Question: I'm trying to create behavior similar to iPhone keyboard (see included image). As in, when user starts and moves touch, she sees a zoomed version of the element that is touched, and selection would happen when on touch up. I'm using Zepto.
I can get the touch coordinates correctly, but have trouble finding the object that's under the finger. I'm using below code to check which element is returned as target of the event.
'''
$("#myList li").live('touchmove', function(event) {
console.log(event.touches[0].target.innerHTML);
});
'''
This returns always the event that was on starttouch.
On <URL> the touch should have
event.touches
event.changedTouches
event.targetTouches
I've tried checking the first element on each of the objects, but they all seem to contain just the starttouch-element as target. Is there something I'm missing here?
I get the coordinates for the touch correctly from
'''
var positionTop = event.touches[0].pageY;
var positionLeft = event.touches[0].pageX;
'''
If all else fails, I started to think maybe there's a way to find the DOM-element under the touch with the coordinates.
Any ideas are appreciated.

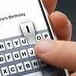
Answer: The object that is under the touch event is given by 'event.target'. Also, you should bind to 'touchstart' and 'touchend' events. See this example I made:
<URL>
Source code:
'''
<html>
<head>
<script src="http://ajax.googleapis.com/ajax/libs/jquery/1.6.1/jquery.min.js"></script>
<style>
body{
font-family:arial;
-webkit-user-select: none;
-khtml-user-select: none;
-moz-user-select: none;
-o-user-select: none;
user-select: none;
}
.entry{
border:1px solid green;
color:darkGreen;
margin:25px;
font-size:25px;
font-family:verdana, arial,"sans serif";
padding:10px;
width:500px;
word-wrap:break-word;
}
.wrapper{
height:200px;
position:relative;
margin:25px;
}
.keyboard{
position:absolute;
bottom:0;
}
.key{
border:1px solid darkGray;
display:inline-block;
text-align:center;
cursor:pointer;
margin-top:1px;
border-radius: 4px;
font-family:arial,"sans serif";
width:30px;
height:30px;
line-height:30px;
}
.shift{
width:60px;
margin-left:35px;
}
.spacebar{
width:126px;
}
.backspace{
width:60px;
}
.keypress{
border:1px solid blue;
}
#floatKey{
border-bottom-left-radius:10px;
border-bottom-right-radius:10px;
border-bottom:0px;
border-color:blue;
font-weight:bold;
font-size:24px;
cursor:pointer;
width:40px;
height:40px;
line-height:40px;
background-color:white;
-moz-box-shadow: -5px 0px 5px #ccc;
-webkit-box-shadow: -5px 0px 5px #ccc;
box-shadow: -5px 0px 5px #ccc;
}
.touchStart{
border-color:blue;
border-top:0px;
border-top-left-radius:0px;
border-top-right-radius:0px;
-moz-box-shadow: -5px 5px 5px #ccc;
-webkit-box-shadow: -5px 5px 5px #ccc;
box-shadow: -5px 5px 5px #ccc;
}
</style>
</head>
<body>
<h3>iOS-style keyboard examples</h3>
<div class="entry">|</div>
<div class="wrapper">
<div>With mouse events:</div>
<div class="keyboard" id="mousekb">
<div class="row">
<span>1</span>
<span>2</span>
<span>3</span>
<span>4</span>
<span>5</span>
<span>6</span>
<span>7</span>
<span>8</span>
<span>9</span>
<span>0</span>
</div>
<div class="row">
<span>q</span>
<span>w</span>
<span>e</span>
<span>r</span>
<span>t</span>
<span>y</span>
<span>u</span>
<span>i</span>
<span>o</span>
<span>p</span>
</div>
<div class="row" style="margin-left:18px">
<span>a</span>
<span>s</span>
<span>d</span>
<span>f</span>
<span>g</span>
<span>h</span>
<span>j</span>
<span>k</span>
<span>l</span>
</div>
<div class="row">
<span>z</span>
<span>x</span>
<span>c</span>
<span>v</span>
<span>b</span>
<span>n</span>
<span>m</span>
<span>,</span>
<span>.</span>
</div>
<div class="row">
<span class="shift">shift</span>
<span class="spacebar">&nbsp;</span>
<span class="backspace">&lArr;</span>
</div>
</div>
</div>
<div class="entry">|</div>
<div class="wrapper">
<div>With touch events (zoom in for better view):</div>
<div class="keyboard" id="touchkb">
<div class="row">
<span>1</span>
<span>2</span>
<span>3</span>
<span>4</span>
<span>5</span>
<span>6</span>
<span>7</span>
<span>8</span>
<span>9</span>
<span>0</span>
</div>
<div class="row">
<span>q</span>
<span>w</span>
<span>e</span>
<span>r</span>
<span>t</span>
<span>y</span>
<span>u</span>
<span>i</span>
<span>o</span>
<span>p</span>
</div>
<div class="row" style="margin-left:18px">
<span>a</span>
<span>s</span>
<span>d</span>
<span>f</span>
<span>g</span>
<span>h</span>
<span>j</span>
<span>k</span>
<span>l</span>
</div>
<div class="row">
<span>z</span>
<span>x</span>
<span>c</span>
<span>v</span>
<span>b</span>
<span>n</span>
<span>m</span>
<span>,</span>
<span>.</span>
</div>
<div class="row">
<span class="shift">shift</span>
<span class="spacebar">&nbsp;</span>
<span class="backspace">&lArr;</span>
</div>
</div>
</div>
<div id="floatKey" class="key" style="display:none"></div>
<script>
SHIFT=false;
$('.keyboard span').addClass('key');
function touchStart(ev){
ev.preventDefault();
var o=$(ev.target).offset();
$('#floatKey').html($(ev.target).html())
.show()
.offset({top:(o.top-$('#floatKey').outerHeight()), left:(o.left-5)});
$(ev.target).addClass('touchStart');
}
function touchEnd(ev){
ev.preventDefault();
$('#floatKey').hide();
$(ev.target).removeClass('touchStart');
}
function keyrelease(ev){
ev.preventDefault();
outlineKey(ev.target);
$(ev.target).removeClass('keydown');
$('#floatKey').removeClass('keydown');
var text=$('.entry').eq(0).text();
$('.entry').text(text.substr(0,text.length-1)+$(ev.target).text()+'|');
}
function shiftKey(ev){
ev.preventDefault();
if(SHIFT){
$('.keyboard span').not('.shift').each(function(idx,el){
$(el).text($(el).text().toLowerCase());
})
$(ev.target).removeClass('keypress');
SHIFT=false;
}else{
$('.keyboard span').not('.shift').each(function(idx,el){
$(el).text($(el).text().toUpperCase());
})
$(ev.target).addClass('keypress');
SHIFT=true;
}
}
function outlineKey(el){
$(el).addClass('keypress');
setTimeout(function(){
$(el).removeClass('keypress')
},500);
}
function backspace(ev){
ev.preventDefault();
outlineKey(ev.target);
var text=$('.entry').eq(0).text();
$('.entry').text(text.substr(0,text.length-2)+'|');
}
//mouse keyboard
$('#mousekb span').not('.spacebar,.shift,.backspace').bind('mouseenter',touchStart);
$('#mousekb span').not('.spacebar,.shift,.backspace').bind('mouseout',touchEnd)
$('#mousekb span').not('.shift,.backspace').bind('mouseup',keyrelease)
$('#mousekb .shift').bind('mouseup',shiftKey);
$('#mousekb .backspace').bind('mouseup',backspace);
//touch keyboard:
$('#touchkb span').not('.spacebar,.shift,.backspace').bind('touchstart',touchStart);
$('#touchkb span').not('.spacebar,.shift,.backspace').bind('touchend',touchEnd);
$('#touchkb span').not('.shift,.backspace').bind('touchend',keyrelease)
$('#touchkb .shift').bind('touchend',shiftKey);
$('#touchkb .backspace').bind('touchend',backspace);
</script>
</body>
'''
Ok, I found it, and 'it' is called 'document.getElementFromPoint()'. There is some documentation on Mozilla's site (https://developer.mozilla.org/En/DOM/Document.elementFromPoint). It'll get the element given the top and left coordinates. This can be easily used to track which key the finger is currently over. I've updated my code example to use this awesome function. Here are some updated functions that get the current touch element and update the 'hover key':
'''
//functions for touchmove implementation:
function getElAtTouchPosition(ev){
var touch = ev.originalEvent.touches[0] || ev.originalEvent.changedTouches[0] || ev.touches[0];
var top = touch.pageY;
var left = touch.pageX;
var el=document.elementFromPoint(left,top);
if(el.className=='key'){
return el;
}else{
return null;
}
}
function move(ev){
ev.stopImmediatePropagation();
var el=getElAtTouchPosition(ev);
if(el.className=='key' && el!=currentHoverKey){
updateFloatKey(el);
currentHoverKey=el;
}
}
function updateFloatKey(el){
var o=$(el).offset();
$(currentHoverKey).removeClass('touchStart');
$('#floatKey').html($(el).html())
.show()
.offset({top:(o.top-$('#floatKey').outerHeight()), left:(o.left-5)});
$(el).addClass('touchStart');
}
function touchStart2(ev){
ev.preventDefault();
updateFloatKey(ev.target);
currentHoverKey=ev.target;
}
function touchStop2(ev){
$(currentHoverKey).removeClass('touchStart');
$('#floatKey').hide();
}
'''
<URL>, and it works. It still needs some tweaking to improve smoothness and account for cases when the touchmove ends up on a non-key element. I'd be interested to see how this works on Android. I haven't completed the text entry code for the third keyboard, but you can combine some of my previous code to make it work. Good luck.
Note: It is to block touchmove event propagation/bubbling up the DOM tree. If it does propagate, then it will turn into a scroll, and during scrolling on iOS devices , so you won't be able to update the 'hover key'. You need to account for all edge cases when the touchmove event fires over a non-key element.